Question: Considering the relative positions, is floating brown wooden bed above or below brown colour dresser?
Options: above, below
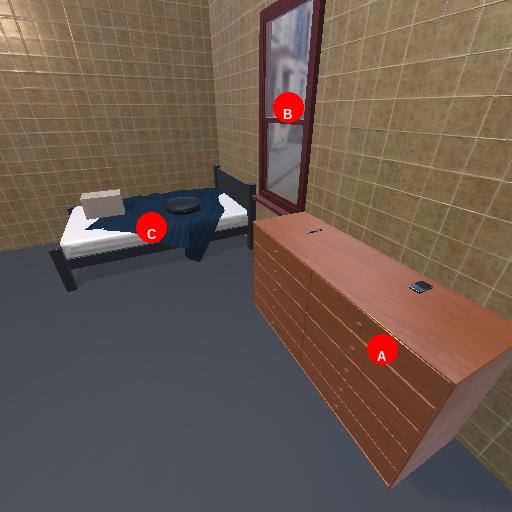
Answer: above